Question: My data range always seems to be greater than the top label in the y-axis. Is there a way I can automatically include it without manually setting limits?
e.g. in
'''
ggplot(data.frame(x=1:11, y=c(11:17,5:2)), aes(x,y)) + geom_point()
'''
I would like to have labels 0 and 20 appear on the y-axis and o and 12 appear on the x-axis (and the plot expand accordingly). This should be done automatically without specifying these numbers in scale options for example.

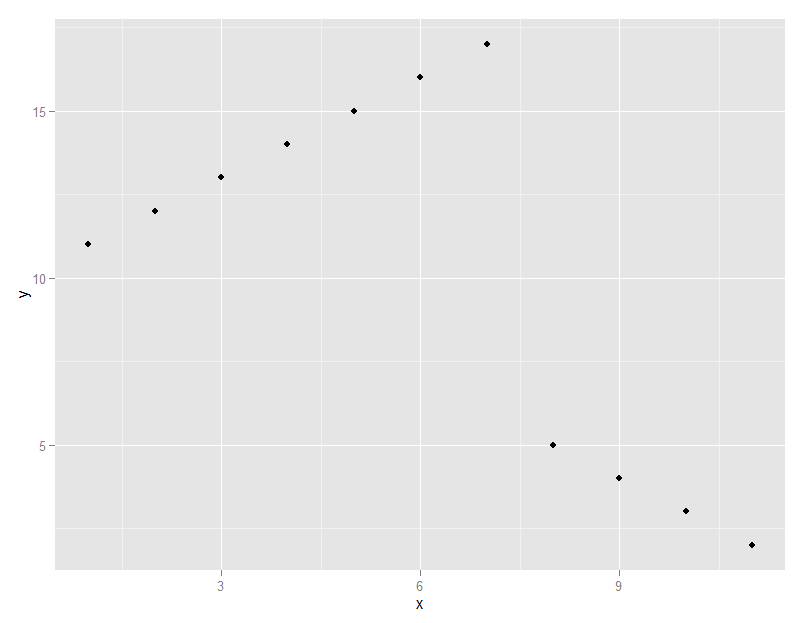
Answer: What about the following solution:
'''
library(ggplot2)
d <- data.frame(x=1:11, y=c(11:17,5:2))
px <- pretty(d$x)
py <- pretty(d$y)
ggplot(d, aes(x,y)) + geom_point() +
scale_x_continuous(breaks=px, limits=range(px)) +
scale_y_continuous(breaks=py, limits=range(px))
'''